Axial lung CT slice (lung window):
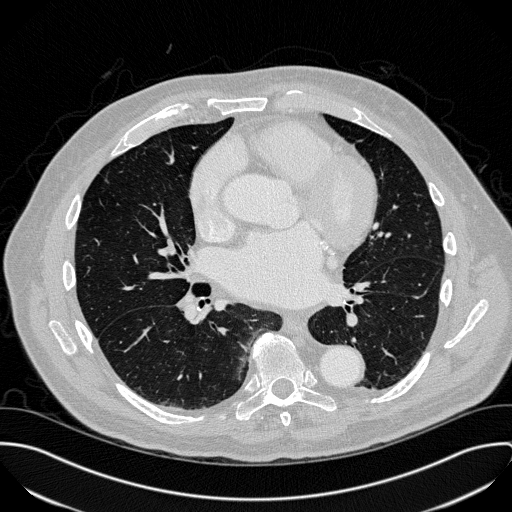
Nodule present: no